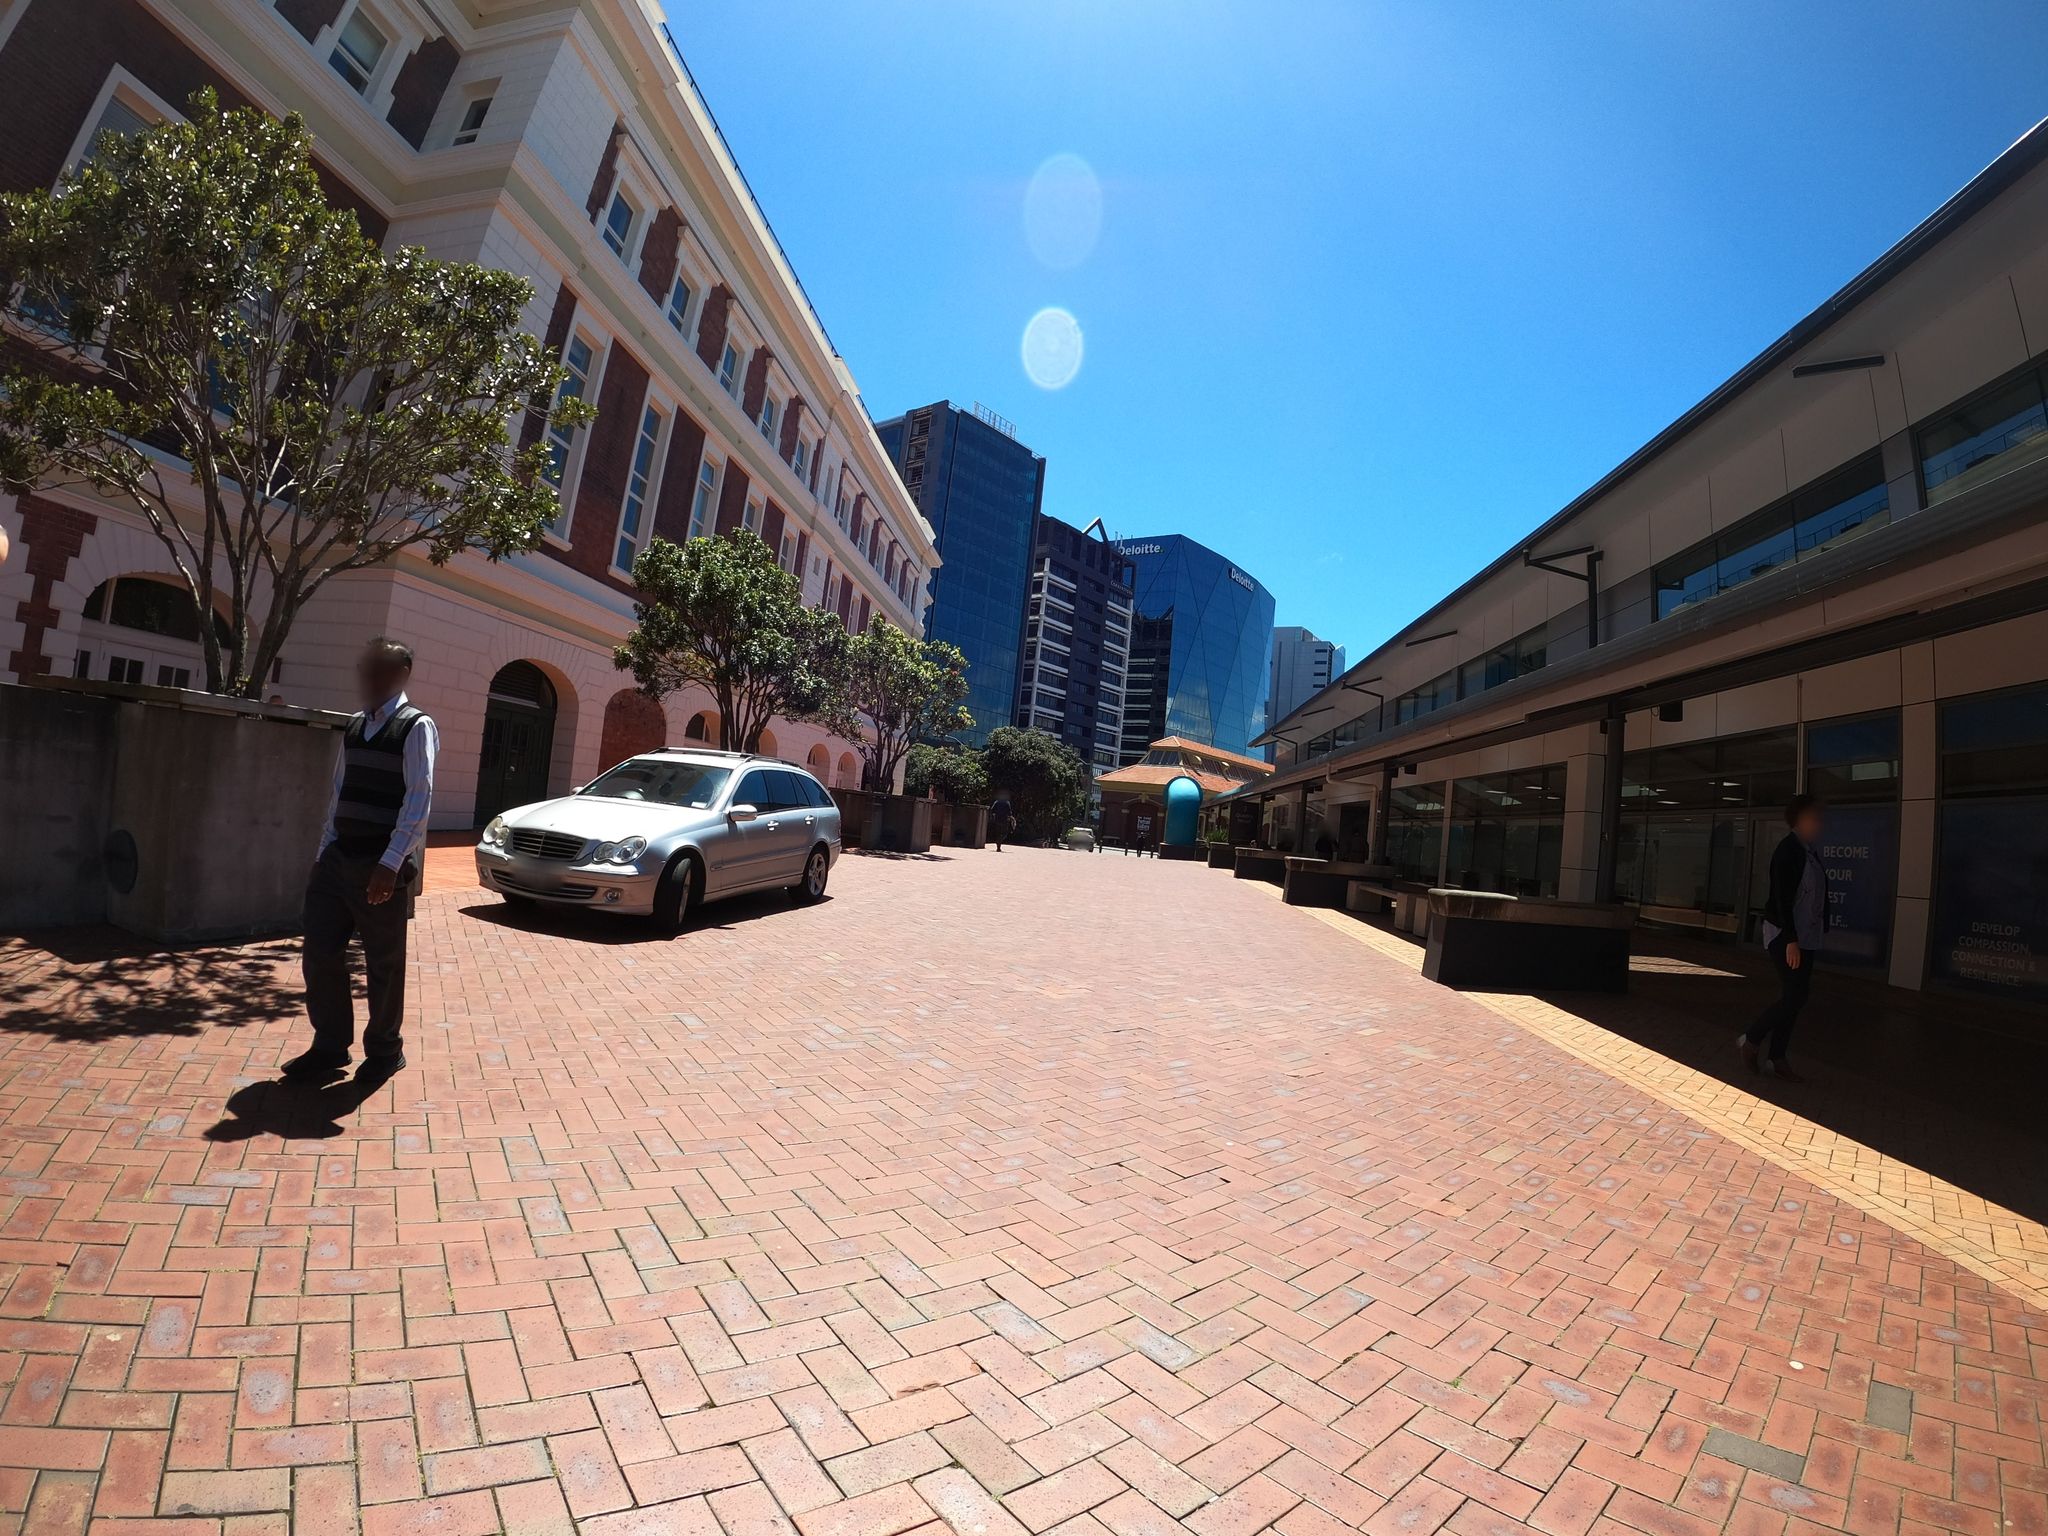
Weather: clear
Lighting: day
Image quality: good
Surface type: walking surface
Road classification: service, pedestrian
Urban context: urban centre
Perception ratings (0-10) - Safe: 5.67, Lively: 8.08, Beautiful: 5.64, Boring: 1.96, Depressing: 5.42, Wealthy: 7.21